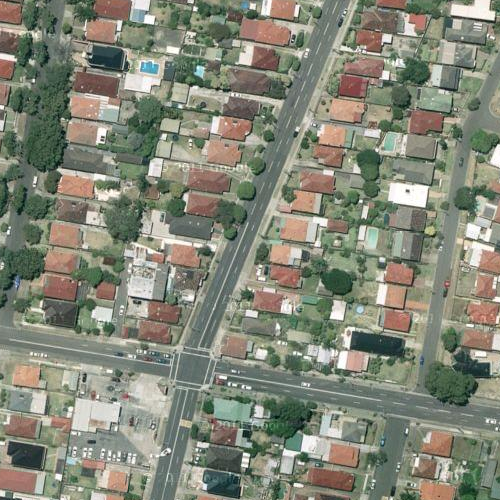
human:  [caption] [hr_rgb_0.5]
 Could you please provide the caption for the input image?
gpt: A residential area with lots of houses densely arranged .

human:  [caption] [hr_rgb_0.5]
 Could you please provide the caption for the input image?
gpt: A residential area with lots of houses divided into rectangles by some roads .

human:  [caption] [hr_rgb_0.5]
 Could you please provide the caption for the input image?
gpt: Many houses arranged neatly and divided into rectangles by some roads .

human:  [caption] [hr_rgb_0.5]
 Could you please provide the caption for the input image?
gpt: There are many houses arranged neatly and dividede into rectangles by some roads .

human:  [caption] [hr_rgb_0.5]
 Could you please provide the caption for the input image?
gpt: A residential area with many houses of red and orange roofs divided into rectangles by some roads .